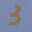
Label: 3